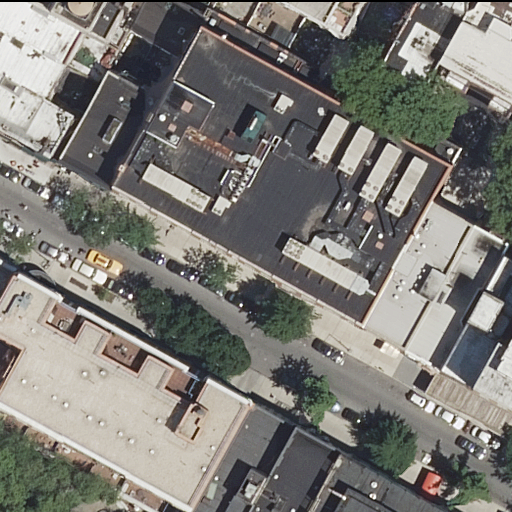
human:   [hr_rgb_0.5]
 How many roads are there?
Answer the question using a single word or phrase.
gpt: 1

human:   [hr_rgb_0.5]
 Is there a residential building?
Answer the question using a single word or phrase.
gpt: yes

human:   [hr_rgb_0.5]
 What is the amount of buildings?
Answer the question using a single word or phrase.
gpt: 20

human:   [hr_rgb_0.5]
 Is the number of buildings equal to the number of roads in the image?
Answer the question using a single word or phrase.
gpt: no

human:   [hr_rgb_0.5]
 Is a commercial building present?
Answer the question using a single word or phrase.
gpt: no

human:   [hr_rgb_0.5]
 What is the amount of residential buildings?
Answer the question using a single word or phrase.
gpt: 19

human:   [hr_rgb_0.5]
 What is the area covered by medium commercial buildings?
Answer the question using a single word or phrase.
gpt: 0m2

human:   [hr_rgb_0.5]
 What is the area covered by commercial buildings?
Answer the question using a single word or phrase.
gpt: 0m2

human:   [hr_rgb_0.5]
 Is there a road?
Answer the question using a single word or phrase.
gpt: yes

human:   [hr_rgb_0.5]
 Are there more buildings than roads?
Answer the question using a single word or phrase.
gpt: yes

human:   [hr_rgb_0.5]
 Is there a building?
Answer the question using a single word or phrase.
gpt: yes

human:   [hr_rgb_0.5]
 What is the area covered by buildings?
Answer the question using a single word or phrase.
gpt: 6288m2

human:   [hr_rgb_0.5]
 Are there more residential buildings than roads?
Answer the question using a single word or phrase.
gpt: yes

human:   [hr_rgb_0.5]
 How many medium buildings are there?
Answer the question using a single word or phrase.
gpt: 13

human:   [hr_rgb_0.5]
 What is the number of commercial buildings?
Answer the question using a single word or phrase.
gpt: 0

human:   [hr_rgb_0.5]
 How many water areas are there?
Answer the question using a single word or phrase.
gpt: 0

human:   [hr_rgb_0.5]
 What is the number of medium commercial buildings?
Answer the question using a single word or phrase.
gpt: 0

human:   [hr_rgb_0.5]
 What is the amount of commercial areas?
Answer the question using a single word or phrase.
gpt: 0

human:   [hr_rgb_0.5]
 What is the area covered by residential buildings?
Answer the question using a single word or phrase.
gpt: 3938m2

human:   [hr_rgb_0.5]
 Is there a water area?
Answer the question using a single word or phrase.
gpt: no

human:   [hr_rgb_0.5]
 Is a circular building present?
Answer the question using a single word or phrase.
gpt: no

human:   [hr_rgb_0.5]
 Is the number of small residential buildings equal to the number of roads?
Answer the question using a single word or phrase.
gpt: no

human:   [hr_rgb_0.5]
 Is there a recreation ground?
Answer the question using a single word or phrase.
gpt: no

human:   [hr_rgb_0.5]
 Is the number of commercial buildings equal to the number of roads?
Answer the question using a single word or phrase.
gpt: no

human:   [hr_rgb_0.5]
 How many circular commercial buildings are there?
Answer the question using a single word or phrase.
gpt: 0

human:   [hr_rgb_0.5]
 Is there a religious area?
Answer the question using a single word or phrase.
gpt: no

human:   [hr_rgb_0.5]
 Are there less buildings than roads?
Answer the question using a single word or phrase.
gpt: no

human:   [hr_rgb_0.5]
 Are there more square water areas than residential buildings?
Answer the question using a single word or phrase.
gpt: no

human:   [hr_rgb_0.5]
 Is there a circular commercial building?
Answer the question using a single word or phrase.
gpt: no

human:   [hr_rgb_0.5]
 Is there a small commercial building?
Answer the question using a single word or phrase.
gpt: no

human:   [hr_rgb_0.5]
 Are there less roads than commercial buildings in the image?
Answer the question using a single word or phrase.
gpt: no

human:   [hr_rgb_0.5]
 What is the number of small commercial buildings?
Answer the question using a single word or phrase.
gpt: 0

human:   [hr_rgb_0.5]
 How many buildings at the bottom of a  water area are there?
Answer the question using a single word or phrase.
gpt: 0

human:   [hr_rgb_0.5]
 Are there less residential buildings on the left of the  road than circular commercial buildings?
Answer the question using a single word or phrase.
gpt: no

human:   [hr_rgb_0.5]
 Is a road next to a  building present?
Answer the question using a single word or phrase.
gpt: yes

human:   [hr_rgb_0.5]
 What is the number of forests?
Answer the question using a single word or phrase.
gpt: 0

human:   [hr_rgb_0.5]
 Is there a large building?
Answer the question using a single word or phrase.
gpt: yes

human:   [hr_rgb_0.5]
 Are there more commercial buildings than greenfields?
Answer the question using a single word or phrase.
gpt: no

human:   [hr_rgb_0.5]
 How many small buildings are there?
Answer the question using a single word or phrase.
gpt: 5

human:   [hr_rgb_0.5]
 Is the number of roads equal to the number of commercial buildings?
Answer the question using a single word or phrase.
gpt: no

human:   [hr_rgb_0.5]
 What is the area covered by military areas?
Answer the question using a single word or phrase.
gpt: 0m2

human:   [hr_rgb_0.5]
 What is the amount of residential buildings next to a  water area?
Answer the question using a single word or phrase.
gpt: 0

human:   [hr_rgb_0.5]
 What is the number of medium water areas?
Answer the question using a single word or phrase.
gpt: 0

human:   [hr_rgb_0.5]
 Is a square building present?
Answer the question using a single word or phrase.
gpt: no

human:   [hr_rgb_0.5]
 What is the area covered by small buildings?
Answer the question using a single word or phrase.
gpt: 241m2

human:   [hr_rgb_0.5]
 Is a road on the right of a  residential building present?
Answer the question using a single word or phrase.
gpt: yes

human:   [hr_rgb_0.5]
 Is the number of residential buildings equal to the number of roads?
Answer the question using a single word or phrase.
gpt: no

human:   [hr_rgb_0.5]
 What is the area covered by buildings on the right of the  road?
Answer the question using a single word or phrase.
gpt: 1406m2

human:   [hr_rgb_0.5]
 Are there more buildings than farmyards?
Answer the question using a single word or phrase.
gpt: yes

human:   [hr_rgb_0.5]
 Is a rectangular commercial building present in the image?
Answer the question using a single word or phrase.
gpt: no

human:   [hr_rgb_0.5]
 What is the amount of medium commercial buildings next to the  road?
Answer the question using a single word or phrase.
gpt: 0

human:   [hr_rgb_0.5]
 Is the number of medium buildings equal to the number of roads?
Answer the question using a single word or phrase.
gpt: no

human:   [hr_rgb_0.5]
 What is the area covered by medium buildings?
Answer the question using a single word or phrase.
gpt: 2607m2

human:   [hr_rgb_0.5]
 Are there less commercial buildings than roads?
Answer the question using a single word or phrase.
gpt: yes

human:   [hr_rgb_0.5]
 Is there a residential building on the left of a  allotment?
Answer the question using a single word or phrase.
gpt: no

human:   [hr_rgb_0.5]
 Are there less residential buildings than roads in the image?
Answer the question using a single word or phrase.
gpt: no

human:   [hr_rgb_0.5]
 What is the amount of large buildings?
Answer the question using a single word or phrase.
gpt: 2

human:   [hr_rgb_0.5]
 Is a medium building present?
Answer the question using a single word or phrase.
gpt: yes

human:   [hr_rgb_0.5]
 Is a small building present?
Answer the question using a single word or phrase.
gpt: yes

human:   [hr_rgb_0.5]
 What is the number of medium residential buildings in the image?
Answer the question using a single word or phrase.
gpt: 13

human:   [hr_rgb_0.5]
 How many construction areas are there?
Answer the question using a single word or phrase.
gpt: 0

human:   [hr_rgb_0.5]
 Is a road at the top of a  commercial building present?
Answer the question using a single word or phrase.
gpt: no

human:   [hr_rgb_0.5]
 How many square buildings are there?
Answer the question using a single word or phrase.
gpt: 0

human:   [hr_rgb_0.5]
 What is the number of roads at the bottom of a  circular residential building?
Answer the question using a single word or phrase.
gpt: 0